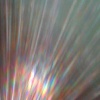
Label: sunburn